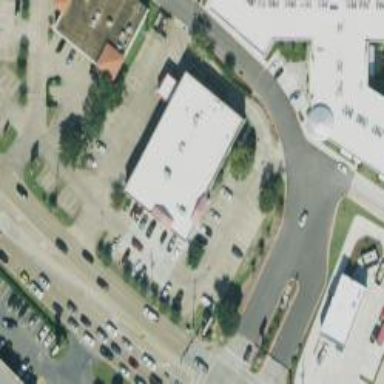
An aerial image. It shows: Building.